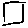
Label: square